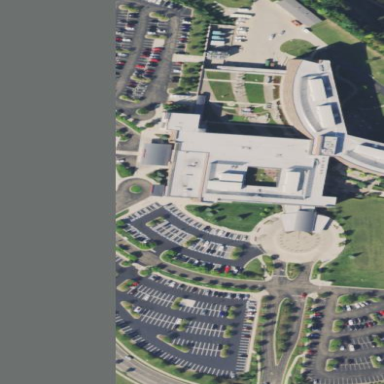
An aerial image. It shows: Hospital providing healthcare services.